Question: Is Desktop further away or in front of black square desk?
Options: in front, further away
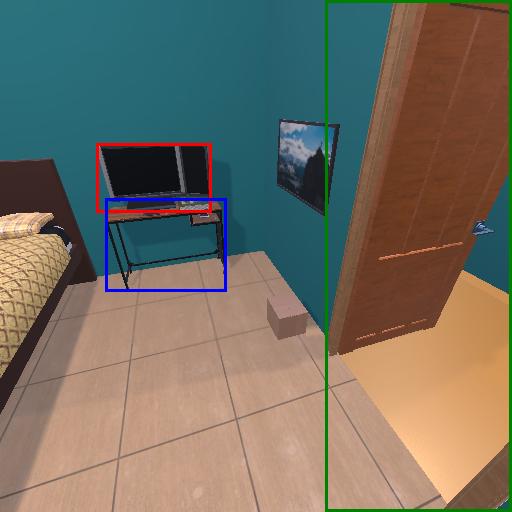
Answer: in front